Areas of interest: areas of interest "Business office"
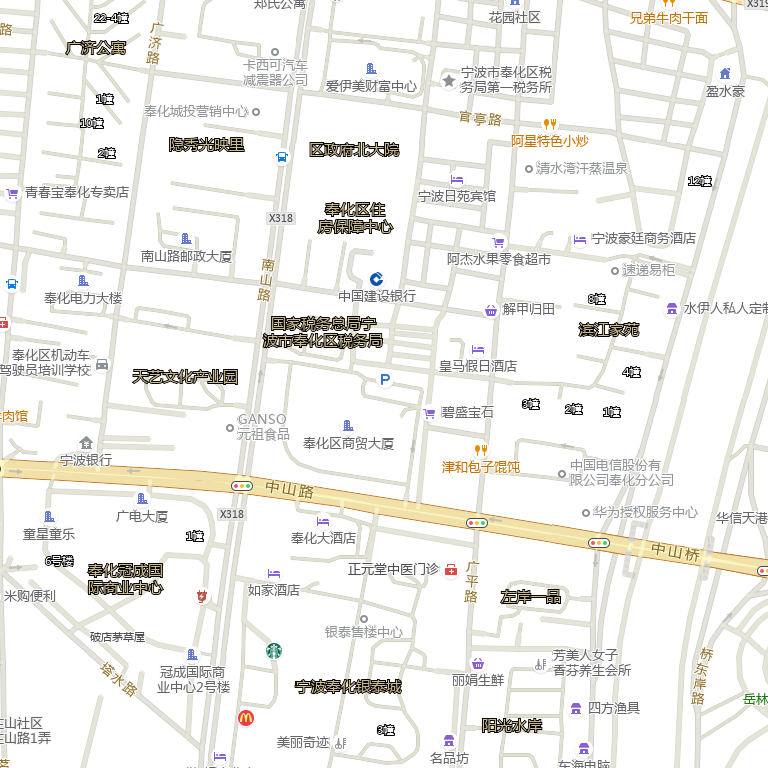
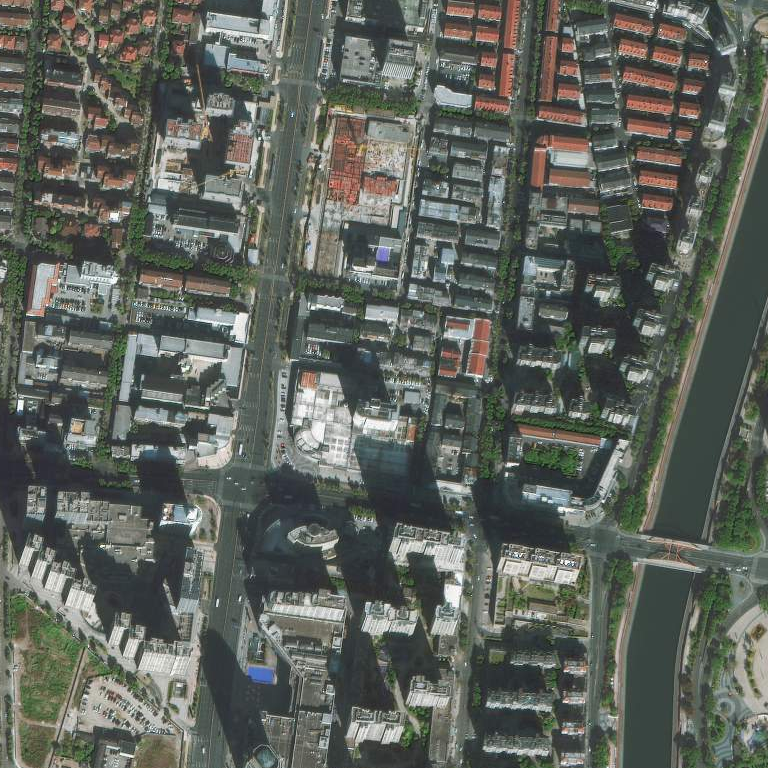